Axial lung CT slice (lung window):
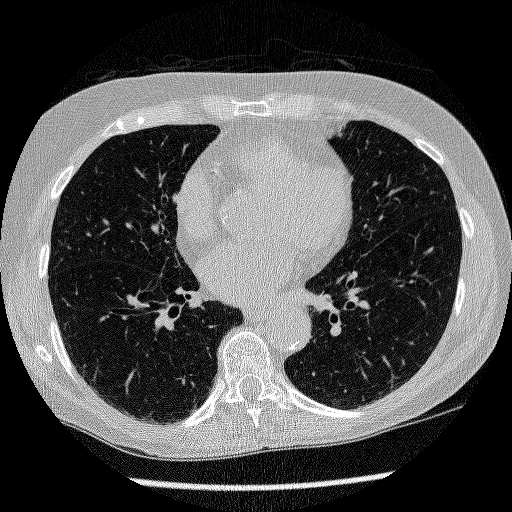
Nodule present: no